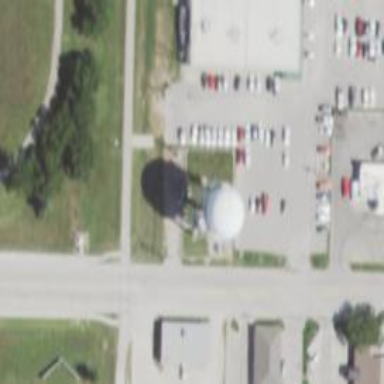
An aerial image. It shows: Water tower that is man-made.